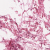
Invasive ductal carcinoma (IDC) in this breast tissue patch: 0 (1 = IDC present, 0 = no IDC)